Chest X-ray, AP view. Patient: 22 years old, sex F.
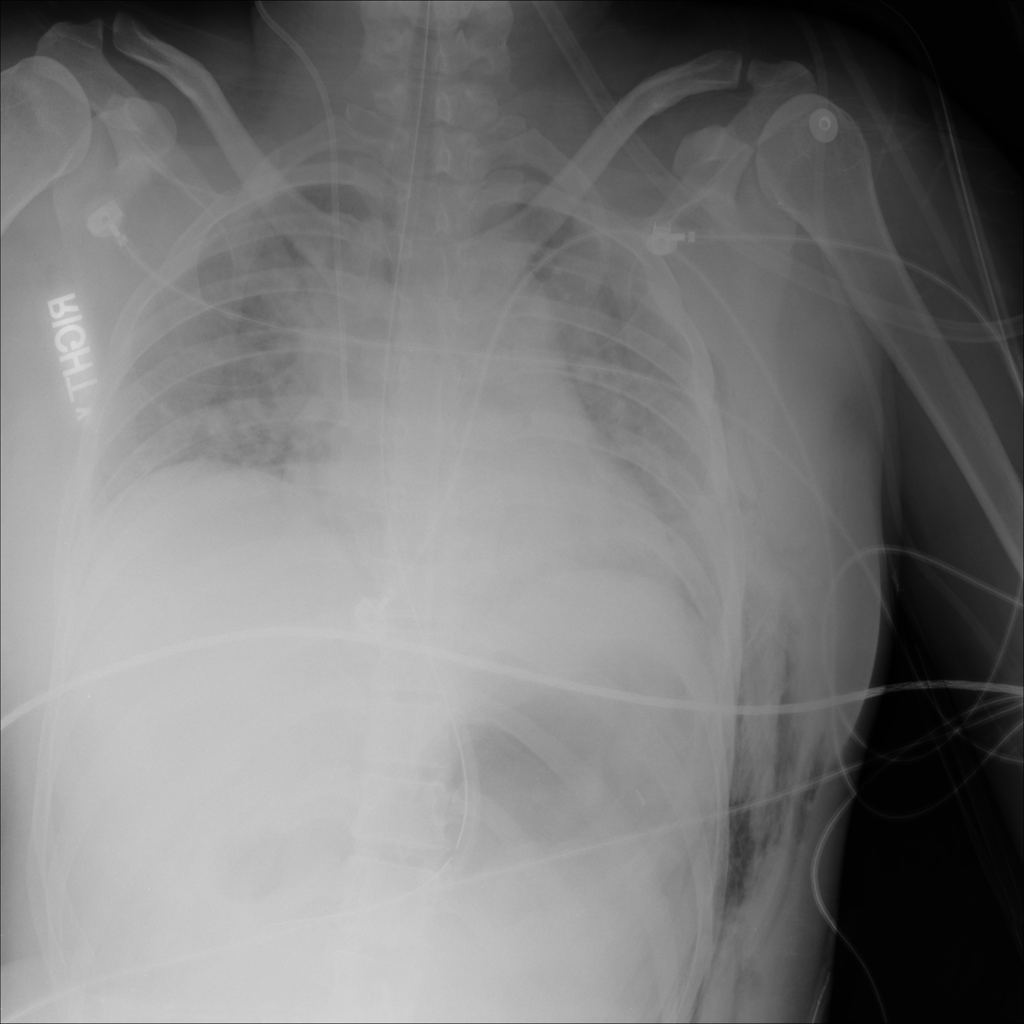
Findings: Atelectasis